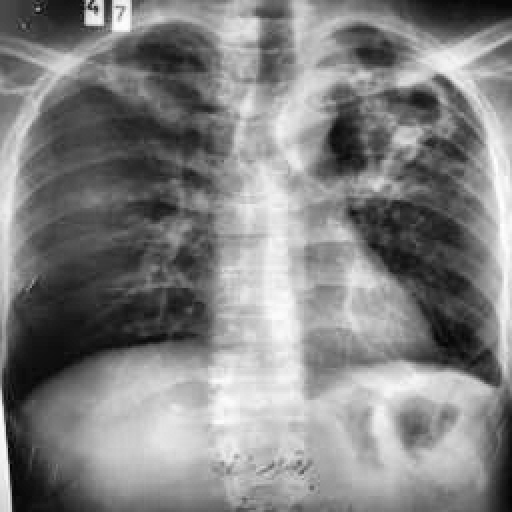
Finding: TUBERCULOSIS